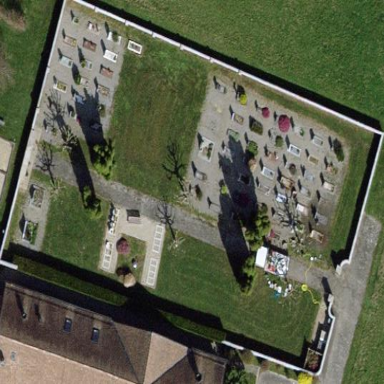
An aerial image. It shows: Cemetery.